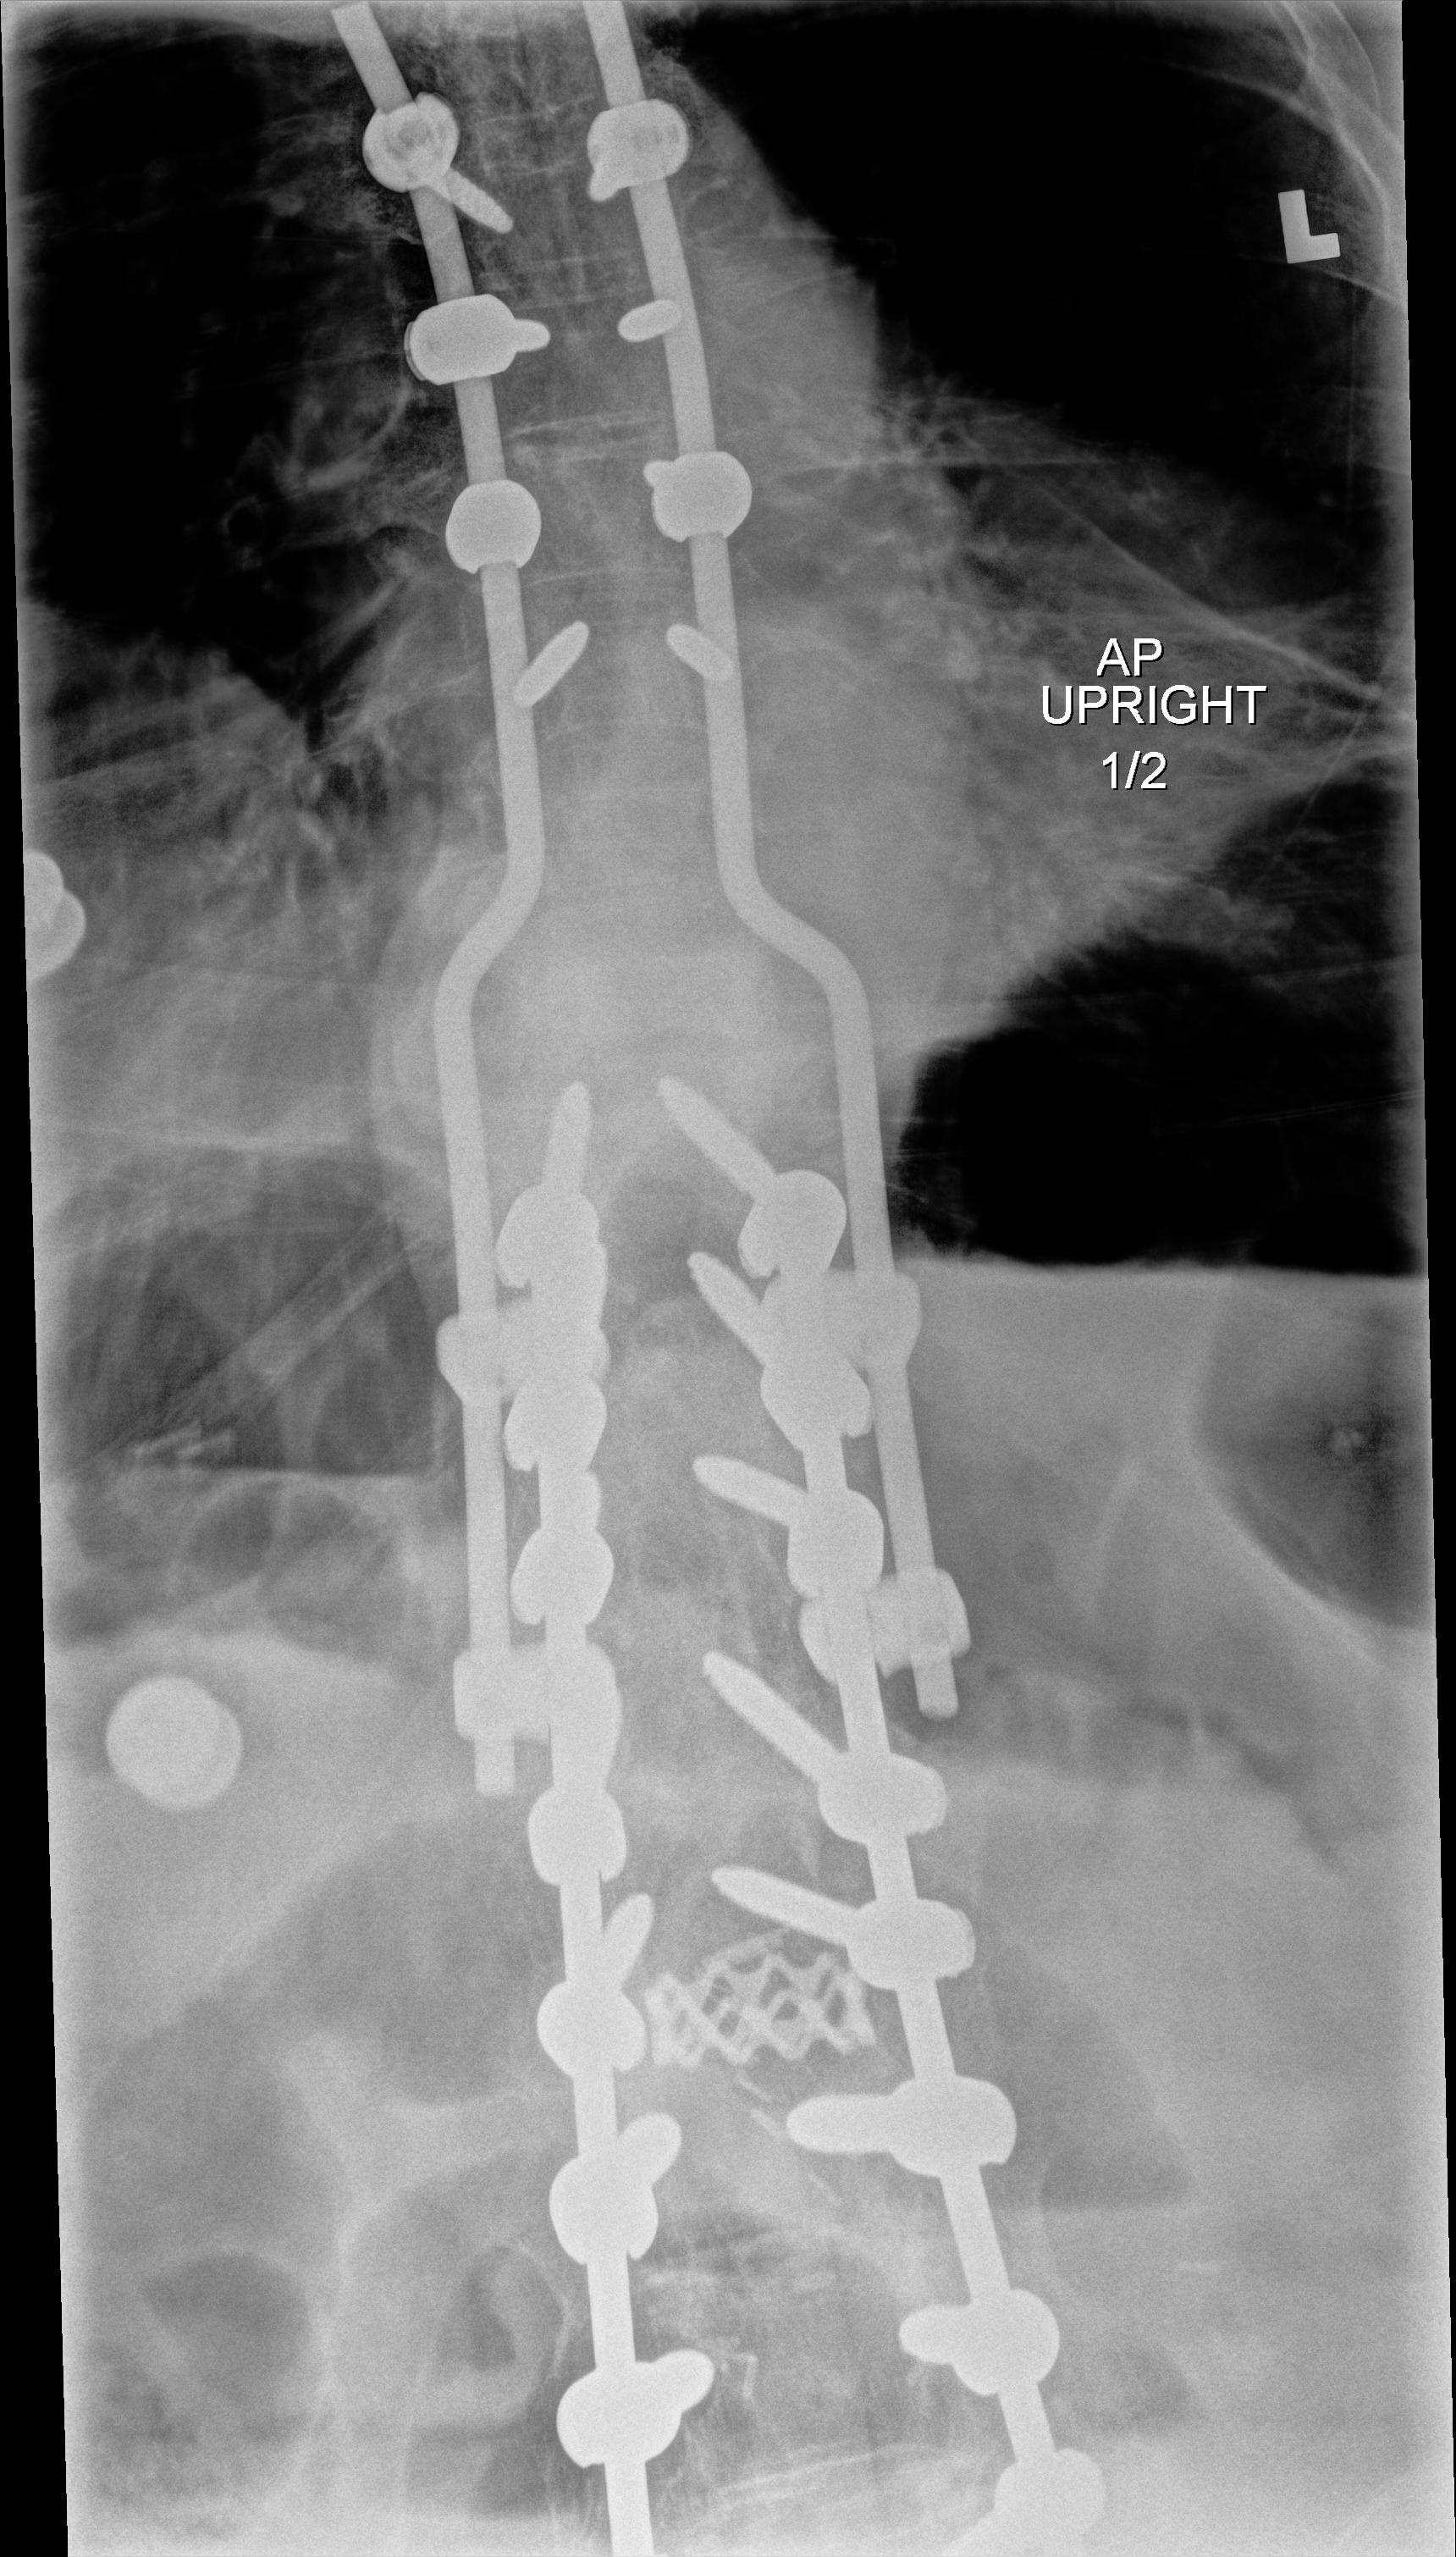
View: AP
Implant manufacturer: Depuy expedium (Synthes)